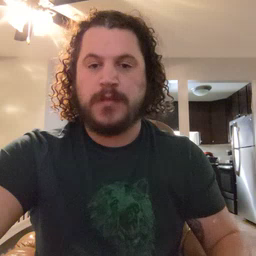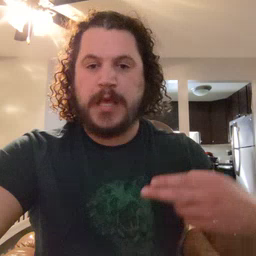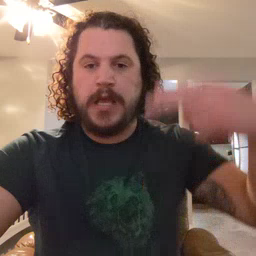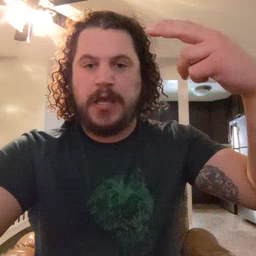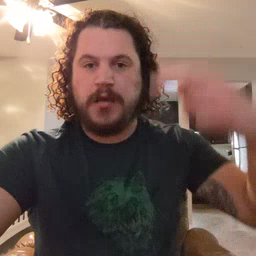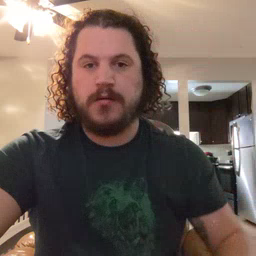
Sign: high